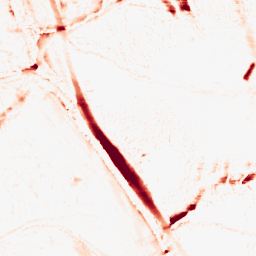
Category: morphological
Decomposition family: morphological_ellipse
Decomposition parameters: operation: opening
width: 10
height: 20
Upsampling method: linear_exact
Upsampling parameters: scale: 2
Upsampling scale: 2